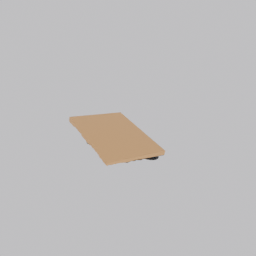
Label: mechanical